Interaction volume radius: 5 \u00c5
Interaction volume height: 30 \u00c5
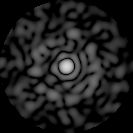
Disorder parameter: 0.8524